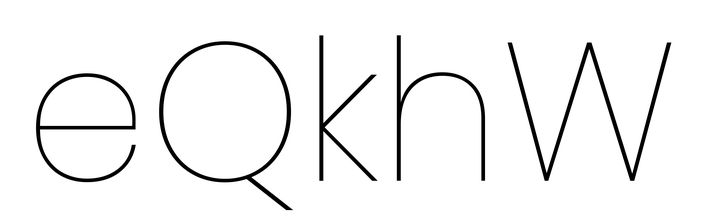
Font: Poppins-Thin